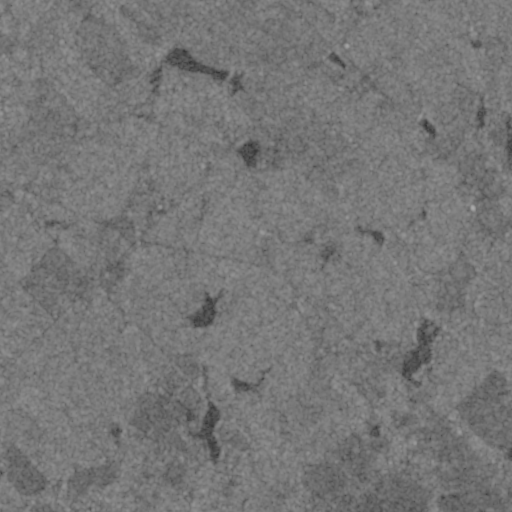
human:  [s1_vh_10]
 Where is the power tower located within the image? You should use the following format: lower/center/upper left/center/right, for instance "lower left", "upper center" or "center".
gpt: The power tower is located in the upper right of the image.
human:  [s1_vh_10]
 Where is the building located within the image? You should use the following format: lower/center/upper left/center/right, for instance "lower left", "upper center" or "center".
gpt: The building is located in the upper right of the image.
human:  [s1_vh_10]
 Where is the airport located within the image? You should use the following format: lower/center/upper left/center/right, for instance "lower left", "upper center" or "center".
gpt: There is no airport in the image.

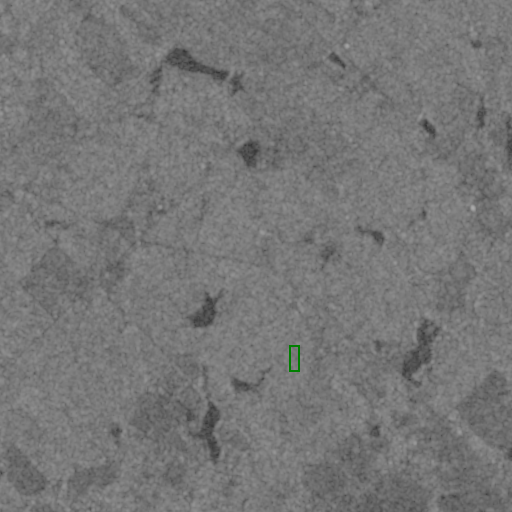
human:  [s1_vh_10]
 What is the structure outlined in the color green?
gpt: The structure outlined in green is a building.
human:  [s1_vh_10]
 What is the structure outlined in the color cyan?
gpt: There is no cyan outline.